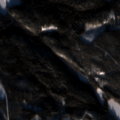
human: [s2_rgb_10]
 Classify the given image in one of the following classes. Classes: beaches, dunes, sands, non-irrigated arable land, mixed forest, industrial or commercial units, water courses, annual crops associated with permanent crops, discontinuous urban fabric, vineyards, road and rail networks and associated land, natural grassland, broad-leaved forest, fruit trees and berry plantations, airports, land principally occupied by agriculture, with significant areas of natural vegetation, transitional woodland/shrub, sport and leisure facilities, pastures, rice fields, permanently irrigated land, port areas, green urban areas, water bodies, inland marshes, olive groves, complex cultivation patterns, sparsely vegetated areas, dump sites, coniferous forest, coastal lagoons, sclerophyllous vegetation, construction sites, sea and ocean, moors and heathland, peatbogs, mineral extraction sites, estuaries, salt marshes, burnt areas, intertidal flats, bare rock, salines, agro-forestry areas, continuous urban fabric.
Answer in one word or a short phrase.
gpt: land principally occupied by agriculture, with significant areas of natural vegetation, coniferous forest, mixed forest, transitional woodland/shrub, water bodies